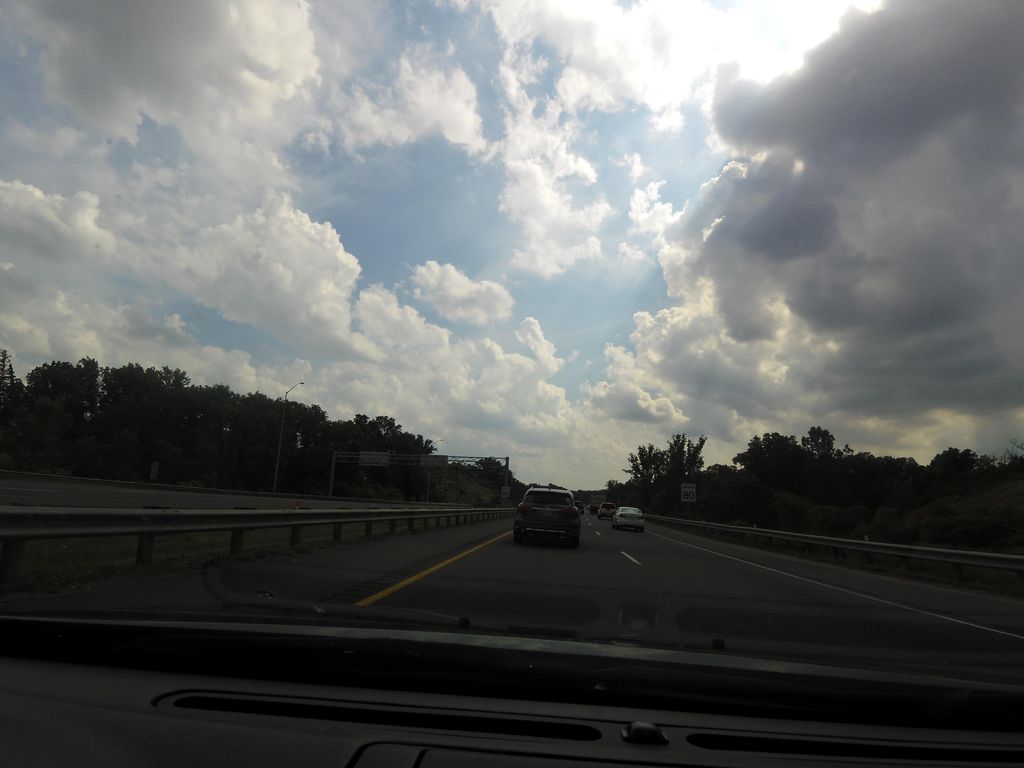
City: hamilton